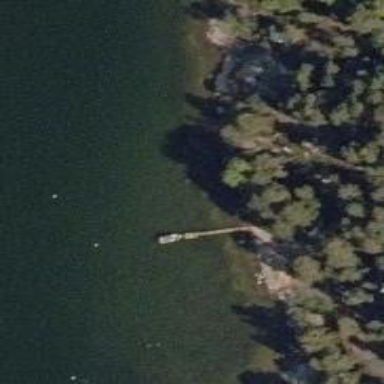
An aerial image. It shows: Man-made pier.